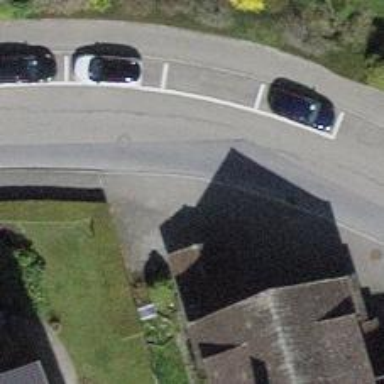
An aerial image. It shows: Asphalt sidewalk along the footway.